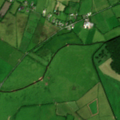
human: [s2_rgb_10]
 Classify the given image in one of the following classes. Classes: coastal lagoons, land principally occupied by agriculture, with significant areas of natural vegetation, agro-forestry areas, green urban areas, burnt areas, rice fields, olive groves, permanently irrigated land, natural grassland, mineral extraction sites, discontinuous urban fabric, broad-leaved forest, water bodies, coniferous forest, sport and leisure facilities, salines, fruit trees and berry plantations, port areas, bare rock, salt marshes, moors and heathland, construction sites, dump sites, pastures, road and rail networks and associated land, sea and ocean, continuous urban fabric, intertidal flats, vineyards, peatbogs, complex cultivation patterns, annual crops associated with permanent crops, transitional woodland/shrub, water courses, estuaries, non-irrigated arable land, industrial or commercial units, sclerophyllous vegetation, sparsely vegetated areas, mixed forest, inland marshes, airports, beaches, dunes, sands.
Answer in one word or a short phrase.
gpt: pastures